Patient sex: M
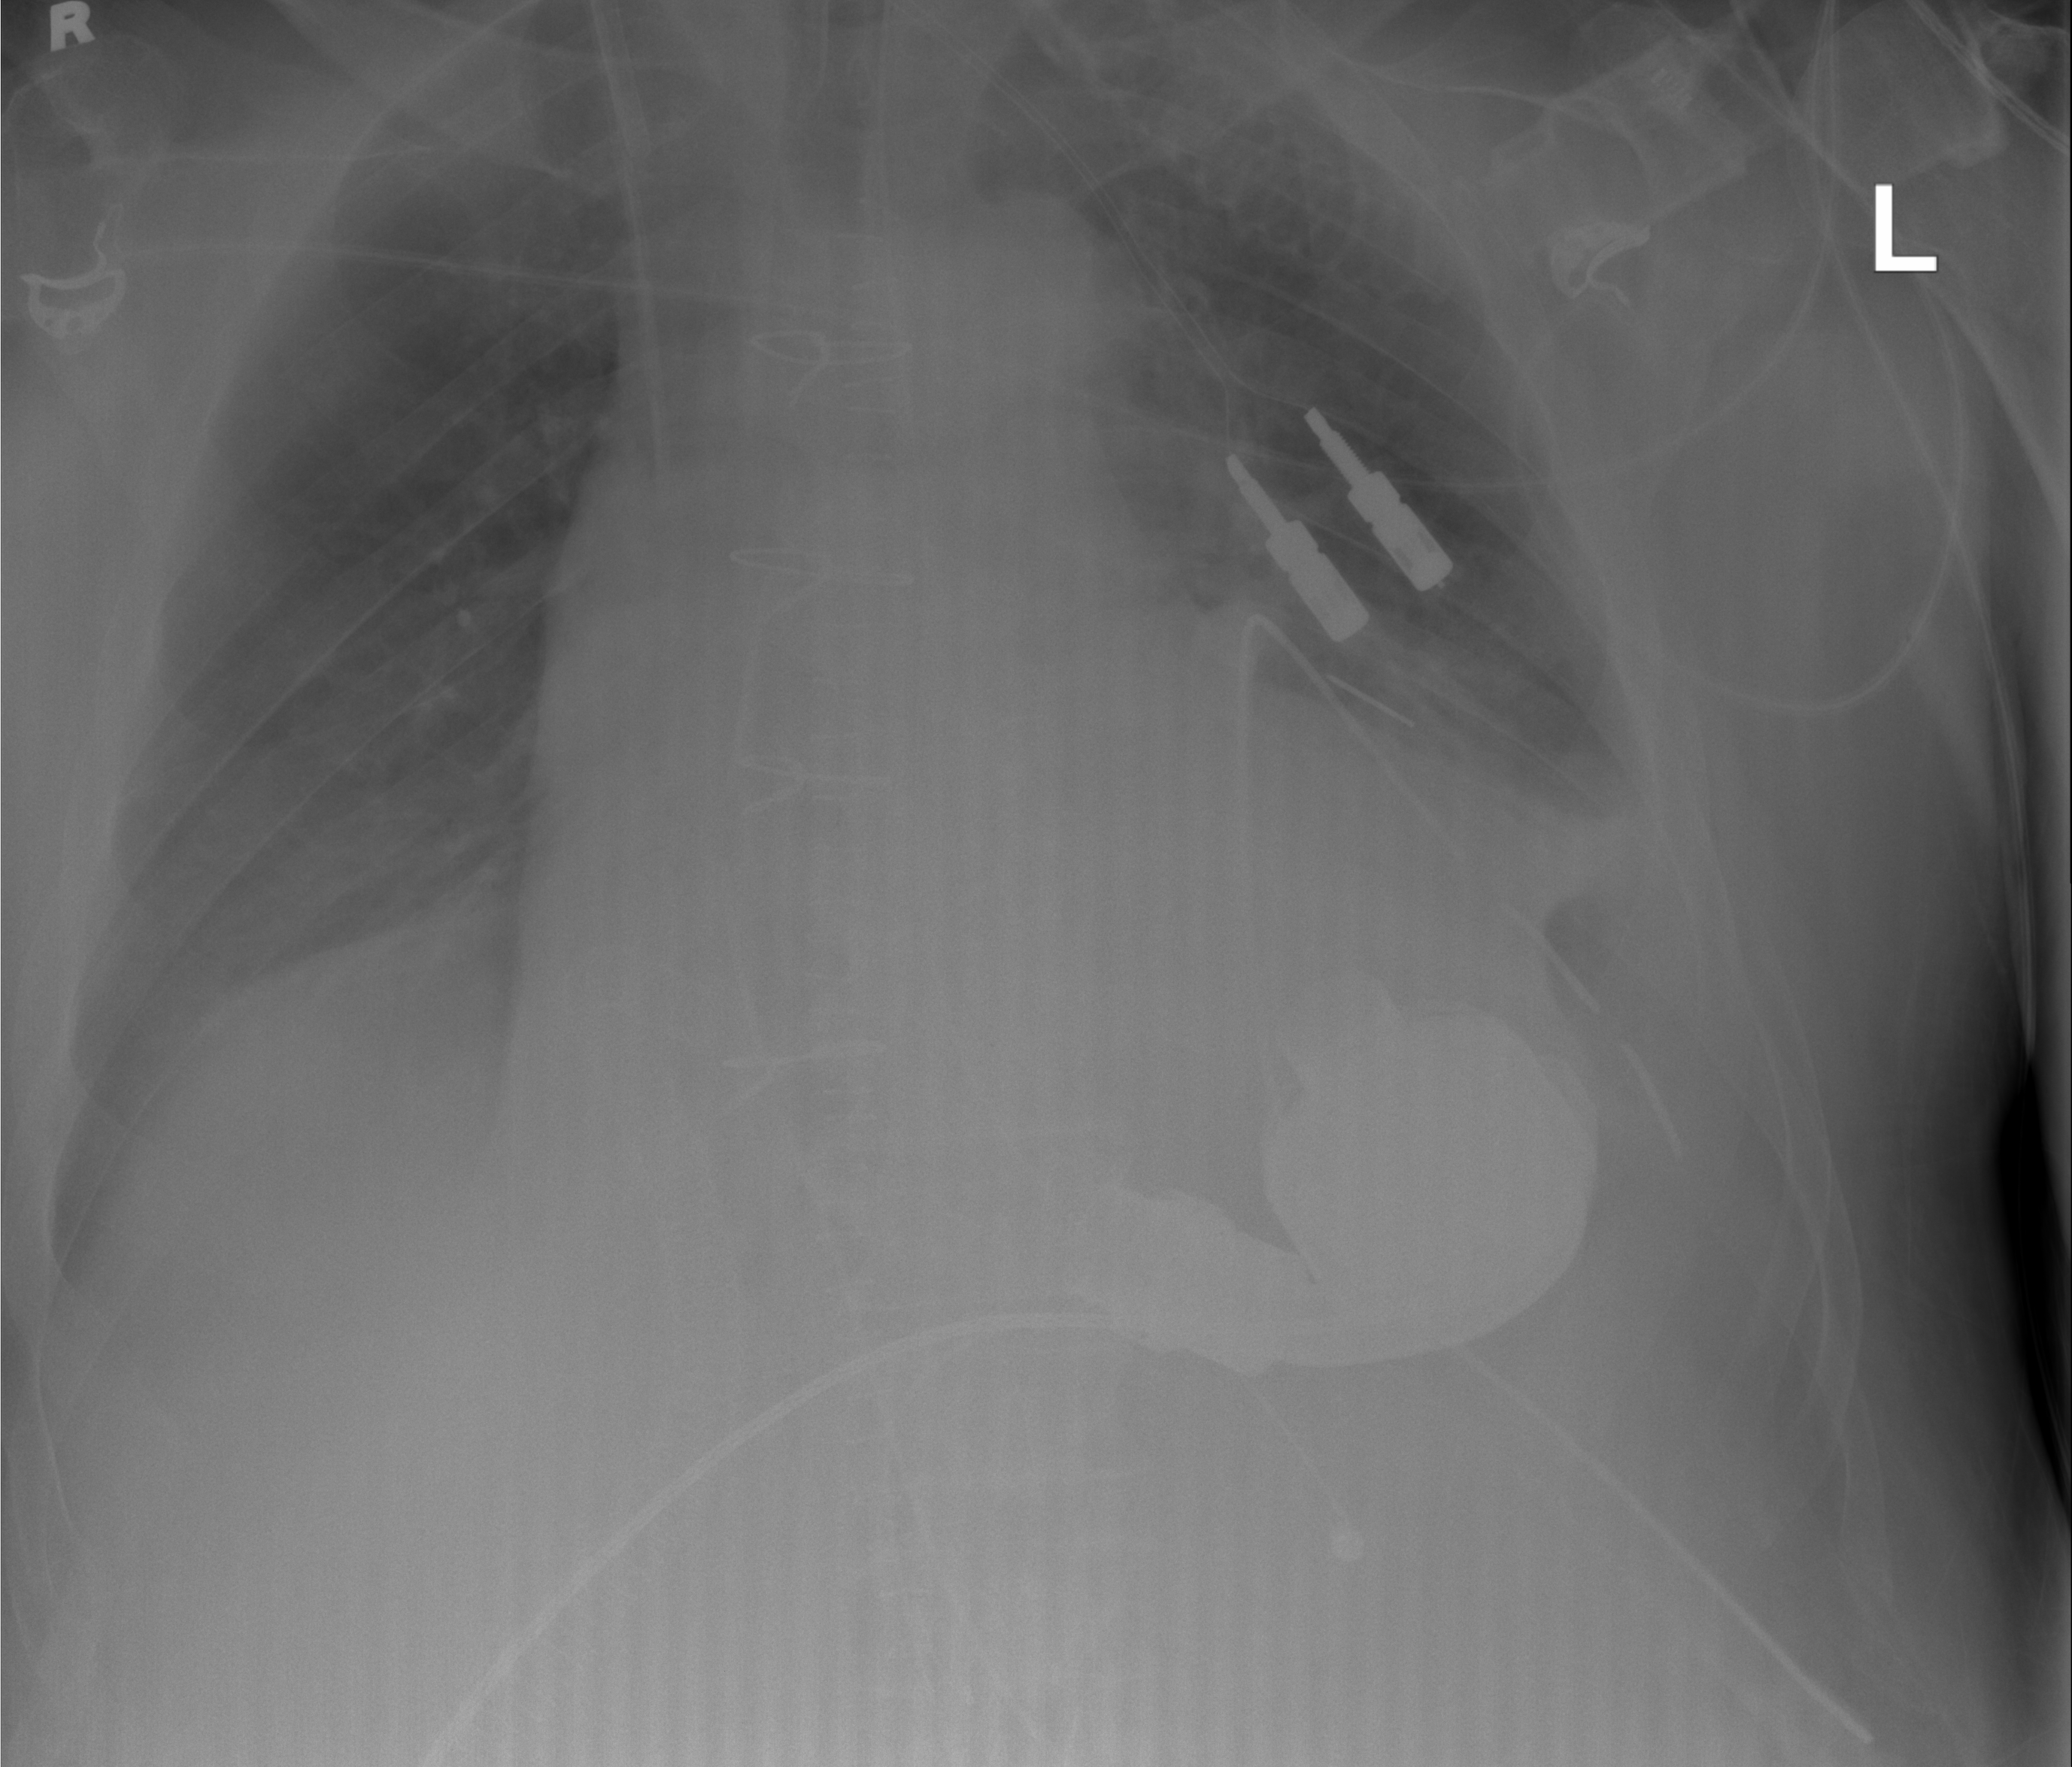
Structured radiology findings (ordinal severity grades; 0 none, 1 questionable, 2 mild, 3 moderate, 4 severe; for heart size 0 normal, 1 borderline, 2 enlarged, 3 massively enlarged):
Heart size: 0
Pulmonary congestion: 0
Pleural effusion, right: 2
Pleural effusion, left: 2
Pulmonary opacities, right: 0
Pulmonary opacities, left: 0
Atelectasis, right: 2
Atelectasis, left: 2